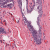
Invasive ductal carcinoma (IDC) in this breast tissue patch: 0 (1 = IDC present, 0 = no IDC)